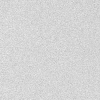
Atmospheric dust classification: dusty